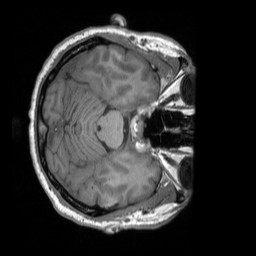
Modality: T1w
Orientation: axial